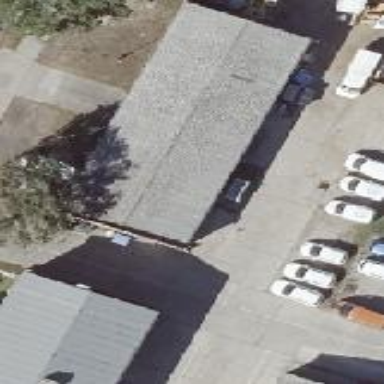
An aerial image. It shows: Commercial building with gabled roof.